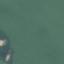
Land use / land cover class: SeaLake